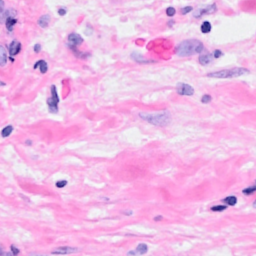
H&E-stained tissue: Breast